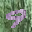
Label: 9